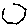
Label: hexagon